Question:
I cannot get the point from the Image where the Leaks Tool show...
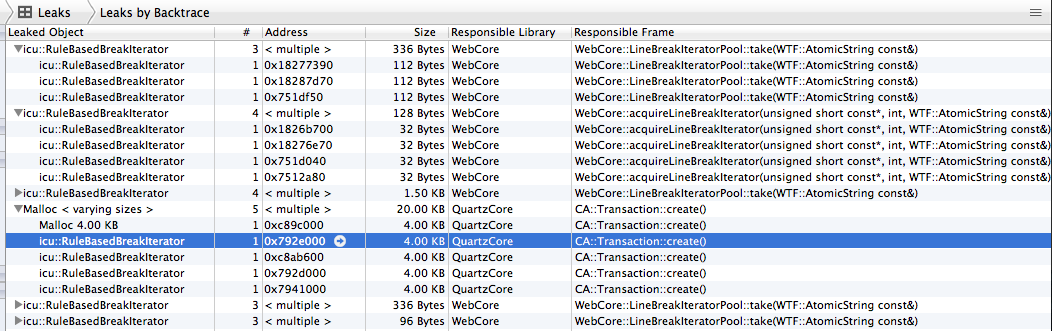
Answer: Instrument will show the Dropdown options for Leak below the graph like Call Tree and Leaks like that.Select the one you are comfortable and in the left pane select the Leaks,it will usually show leaks along with allocations something.Hope it will help,if helped Select as correct answer by the checkmark in the left of this answer.